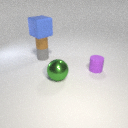
large green metal sphere to the left of small purple rubber cylinder